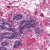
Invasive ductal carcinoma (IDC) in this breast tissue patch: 0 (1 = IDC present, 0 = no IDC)